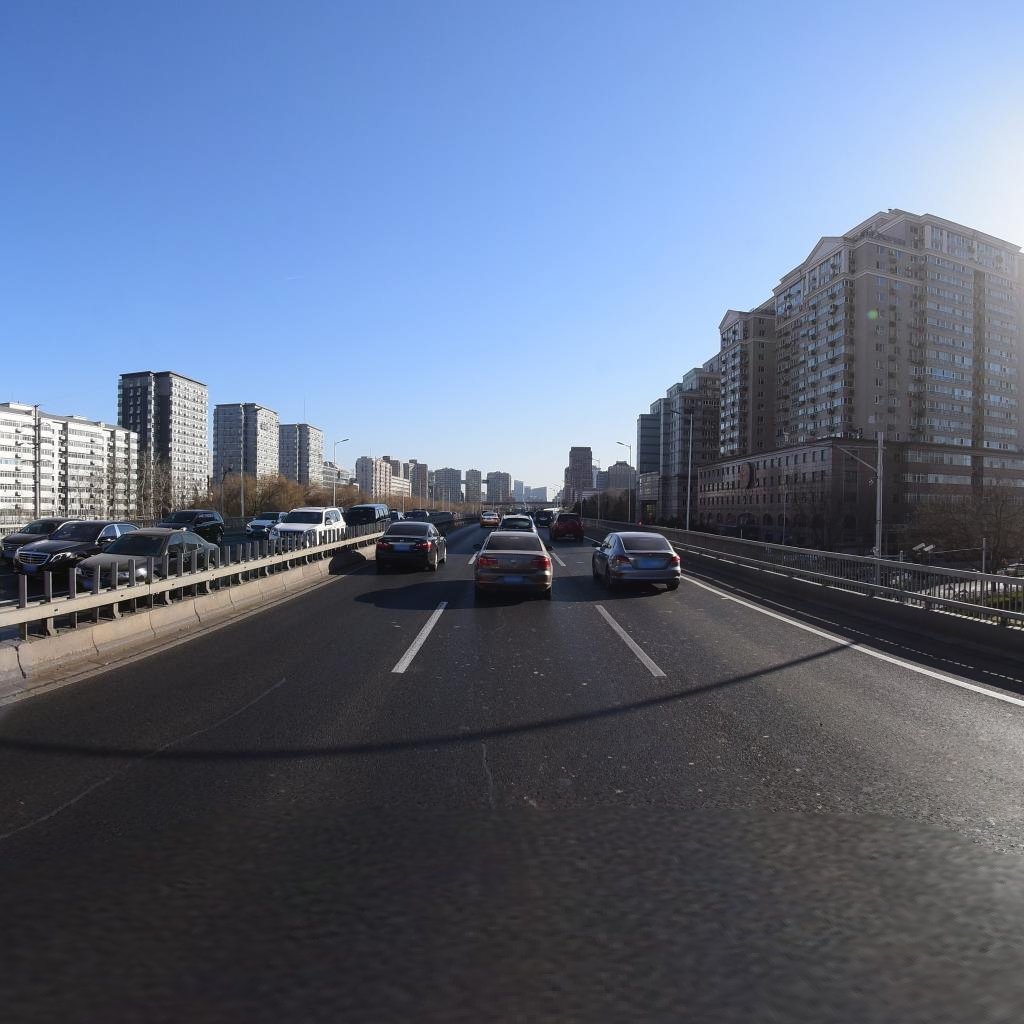
Region: Dongcheng
Road damage annotations: longitudinal patch, longitudinal patch